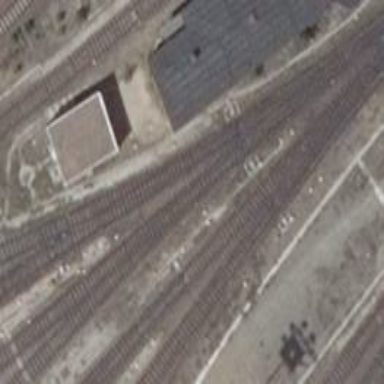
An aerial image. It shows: Railway switch.